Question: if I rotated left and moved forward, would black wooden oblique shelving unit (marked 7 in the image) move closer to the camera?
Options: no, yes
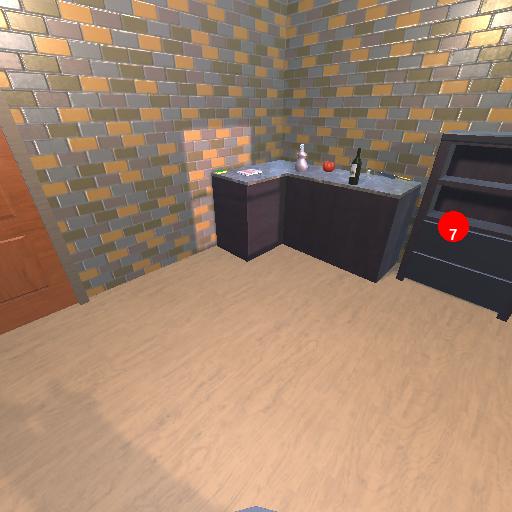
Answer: no